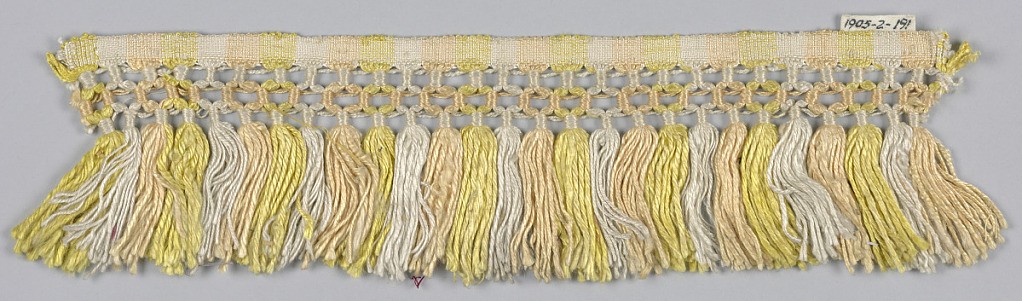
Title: Fringe
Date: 18th century
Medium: silk Technique: plain weave
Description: Yellow, orange and white fringe with a plain weave heading. Trellis band and skirt threads arranged to form stripes.